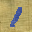
Label: 1